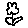
Label: flower